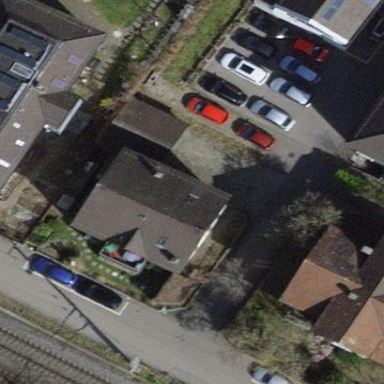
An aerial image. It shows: Gabled roof adorns the apartments building.